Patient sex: M
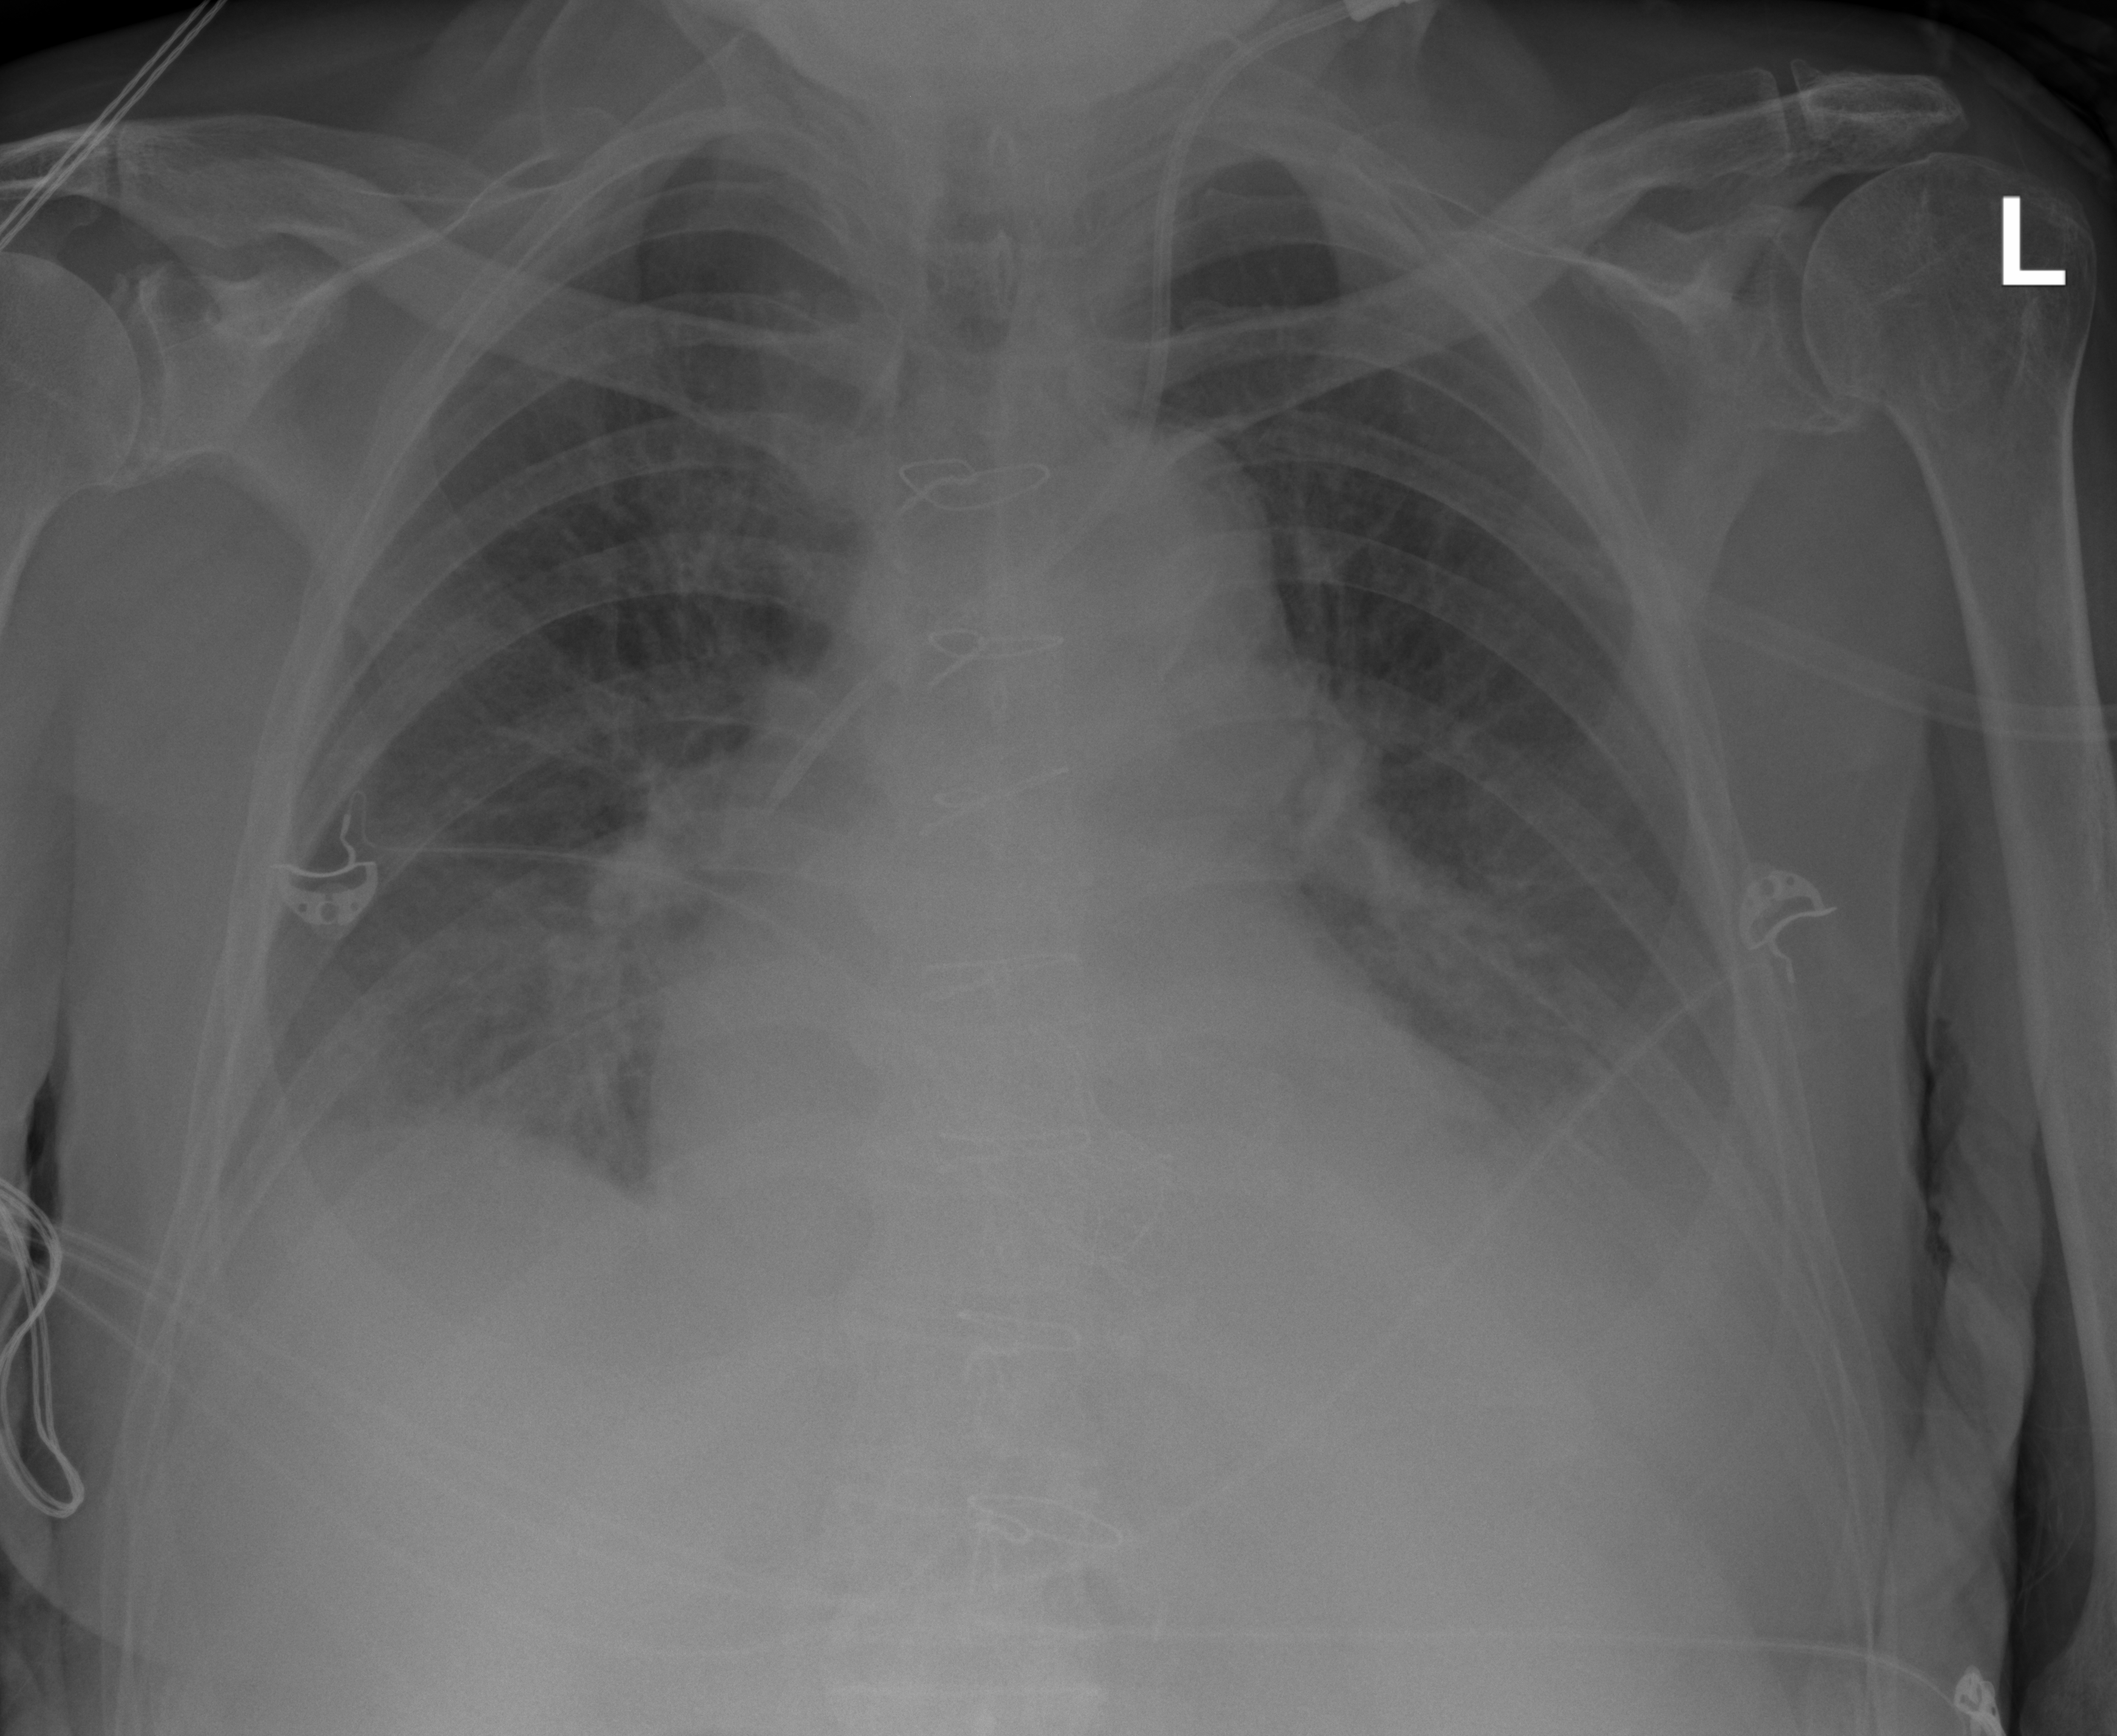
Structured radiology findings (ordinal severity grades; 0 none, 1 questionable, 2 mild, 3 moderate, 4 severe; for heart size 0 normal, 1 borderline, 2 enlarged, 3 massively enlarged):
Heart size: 2
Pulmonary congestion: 0
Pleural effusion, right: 2
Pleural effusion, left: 2
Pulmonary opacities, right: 0
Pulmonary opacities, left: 0
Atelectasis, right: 2
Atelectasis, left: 2